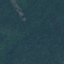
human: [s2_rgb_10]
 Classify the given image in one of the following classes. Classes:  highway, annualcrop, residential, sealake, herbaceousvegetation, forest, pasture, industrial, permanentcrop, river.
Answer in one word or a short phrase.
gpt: Forest